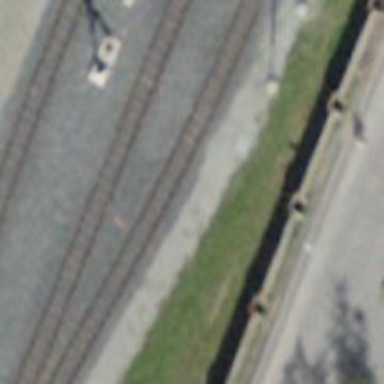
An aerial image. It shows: Narrow-gauge railway siding with one track.